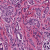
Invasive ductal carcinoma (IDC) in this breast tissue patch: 1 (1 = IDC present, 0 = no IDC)